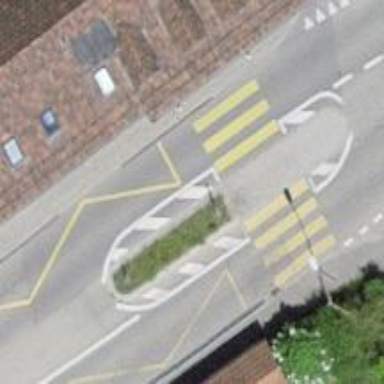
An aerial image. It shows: Public transport stop position.